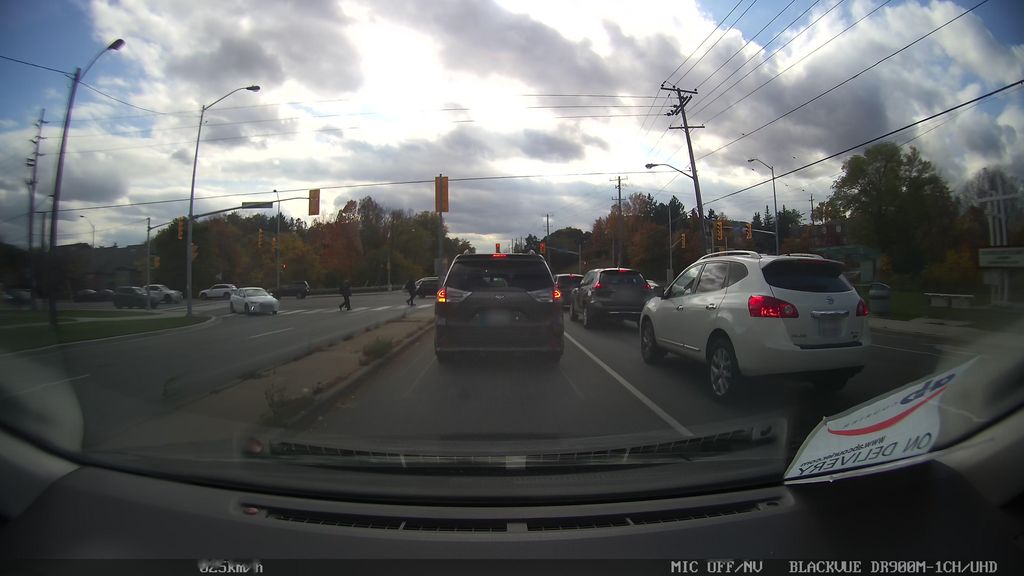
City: toronto